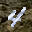
Label: 4